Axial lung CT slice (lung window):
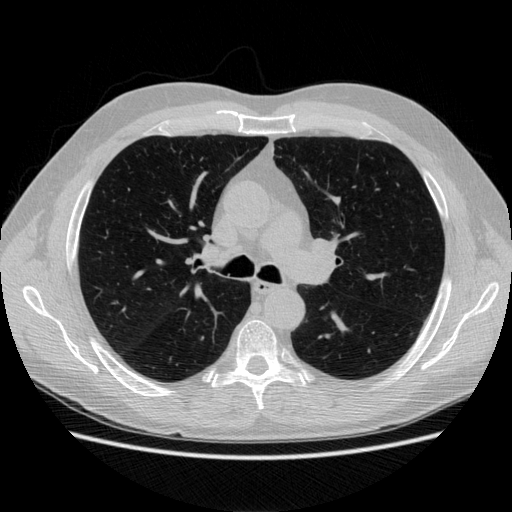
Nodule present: no